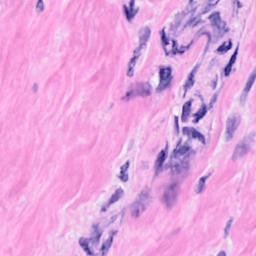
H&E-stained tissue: Breast